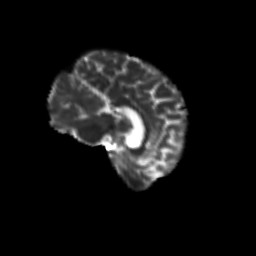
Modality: T2w
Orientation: sagittal
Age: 64
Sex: female
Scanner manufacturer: siemens
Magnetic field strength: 3 T
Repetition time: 8.6 s
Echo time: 0.095 s